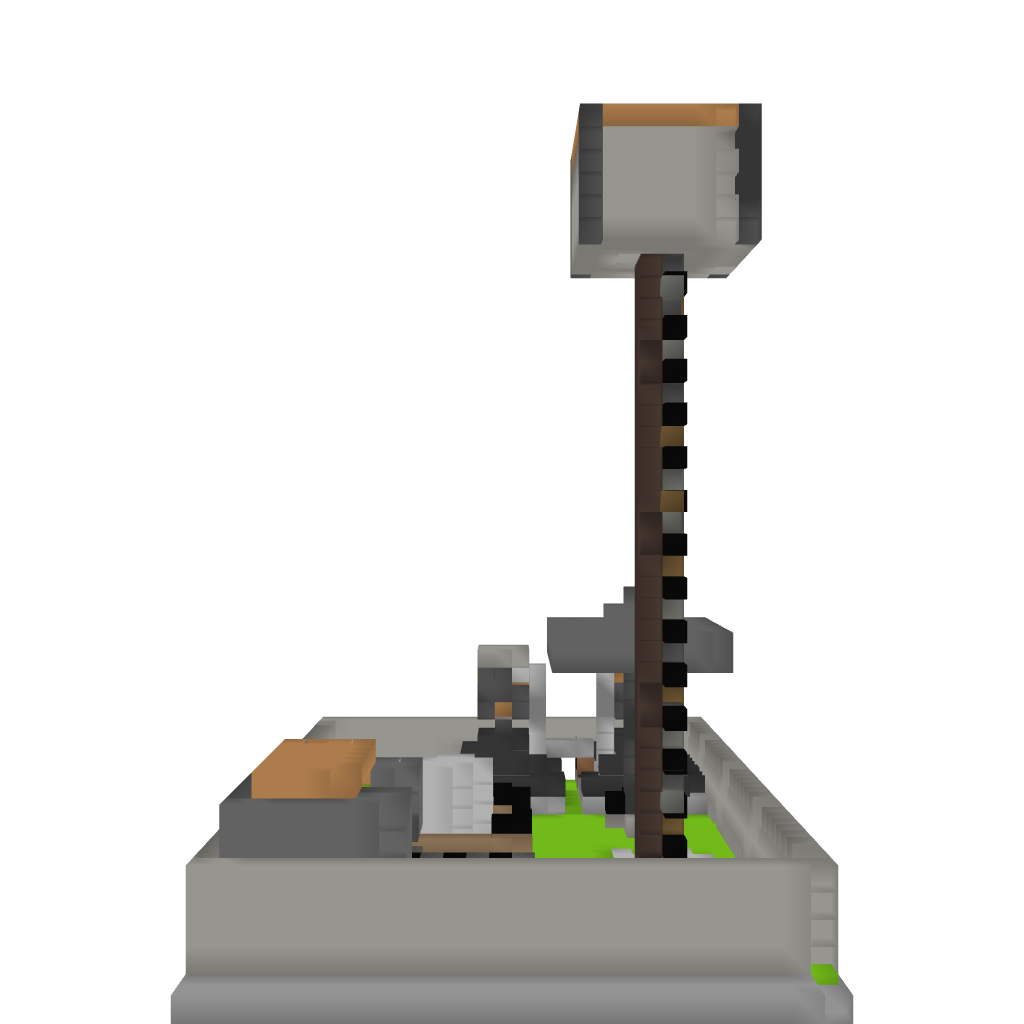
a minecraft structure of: Dream's Garden